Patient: sex M, age 47
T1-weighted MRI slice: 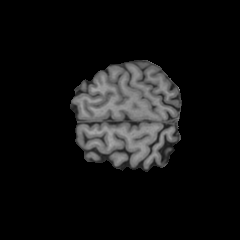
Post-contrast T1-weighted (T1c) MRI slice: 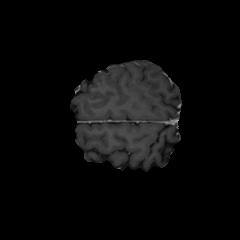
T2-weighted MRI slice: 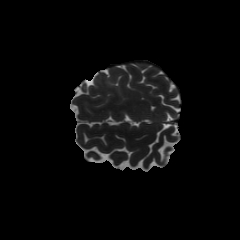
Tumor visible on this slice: no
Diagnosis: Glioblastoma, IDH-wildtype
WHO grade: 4